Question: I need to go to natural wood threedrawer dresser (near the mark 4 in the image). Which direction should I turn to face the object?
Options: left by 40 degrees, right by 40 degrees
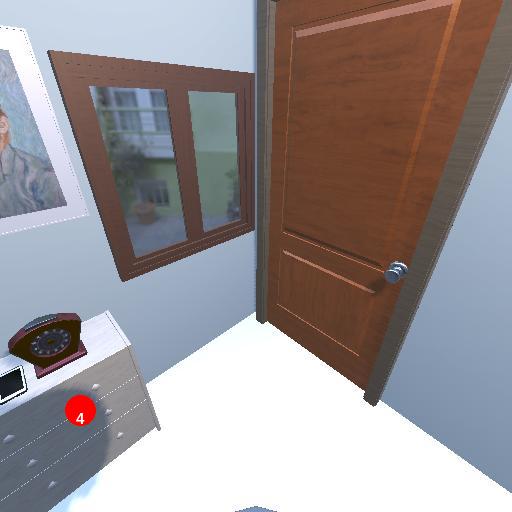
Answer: left by 40 degrees